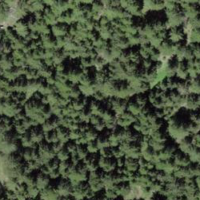
EUNIS habitat code: 43
Species observed at this site:
Vaccinium vitis-idaea